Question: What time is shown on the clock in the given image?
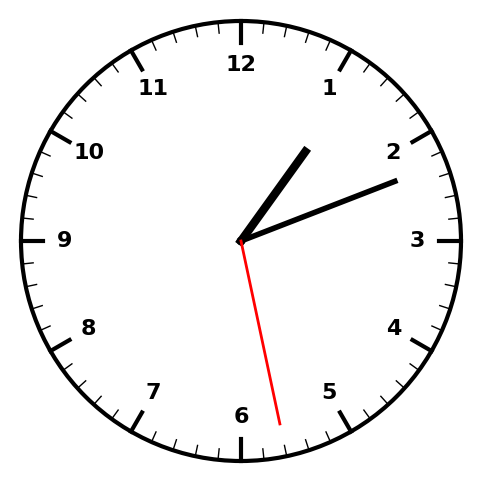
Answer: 01:11:28